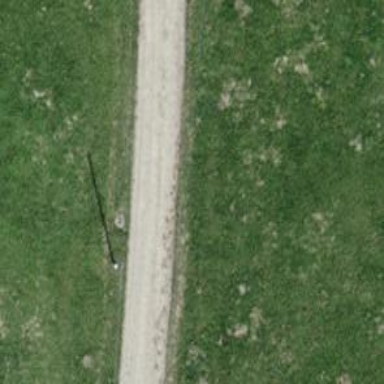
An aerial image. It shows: Paved track with grade1 quality.